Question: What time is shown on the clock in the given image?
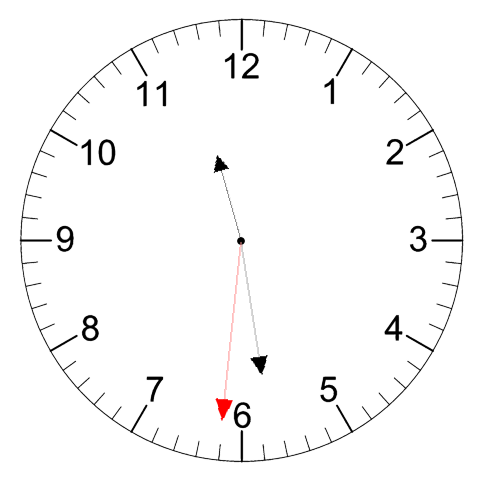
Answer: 11:28:31